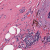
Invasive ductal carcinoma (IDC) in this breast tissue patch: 0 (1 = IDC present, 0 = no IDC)